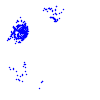
Particle: proton